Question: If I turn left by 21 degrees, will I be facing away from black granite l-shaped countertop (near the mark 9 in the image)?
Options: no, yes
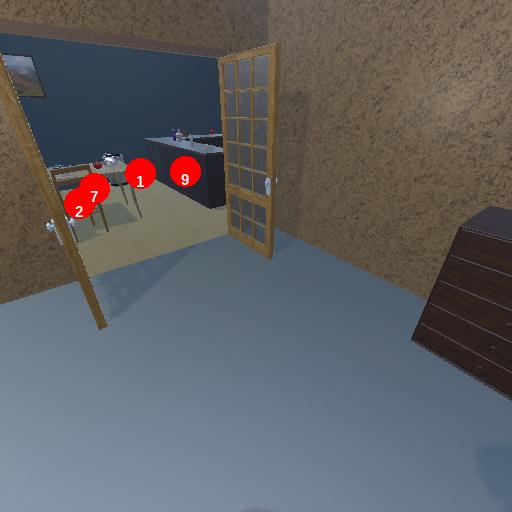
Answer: no